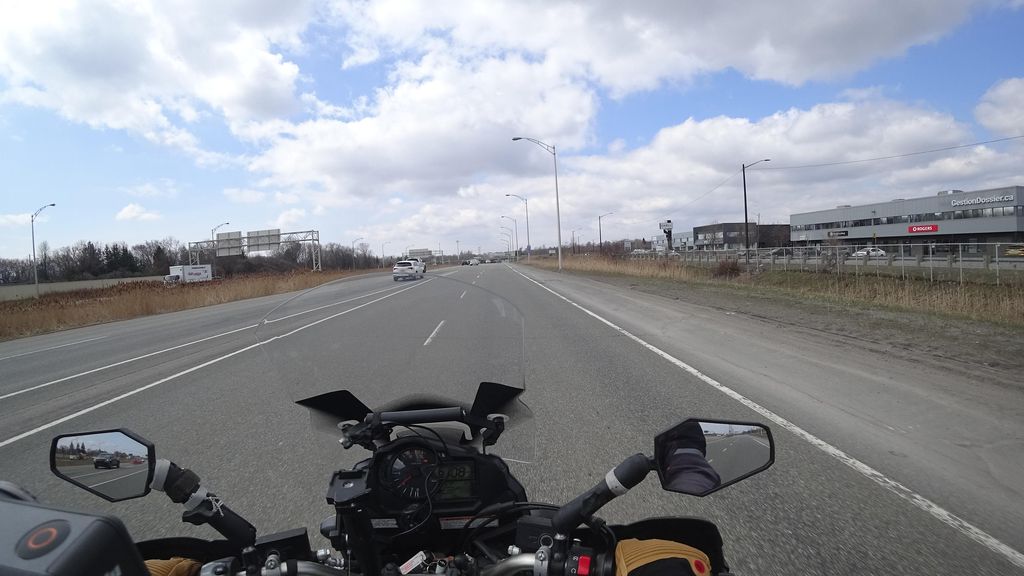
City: quebec_city